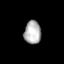
Tissue: lung
Cell type: Epithelial cells
Senescence score: 0.196
Nuclear area (px): 389
Mean DAPI intensity: 174.219